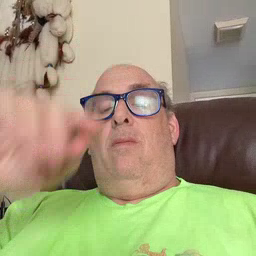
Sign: boy